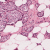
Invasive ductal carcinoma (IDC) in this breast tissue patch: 1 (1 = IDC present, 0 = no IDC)